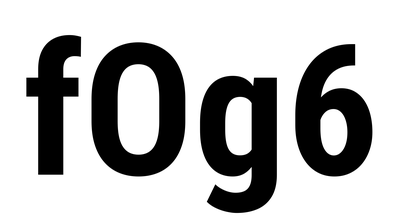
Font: Roboto_Condensed_Bold